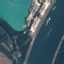
Label: River